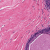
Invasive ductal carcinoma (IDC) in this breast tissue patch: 0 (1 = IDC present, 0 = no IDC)